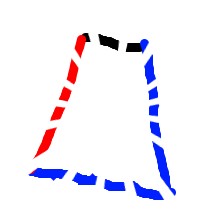
Shape: trapezoid